Interaction volume radius: 5 \u00c5
Interaction volume height: 30 \u00c5
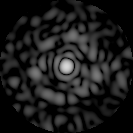
Disorder parameter: 0.8297